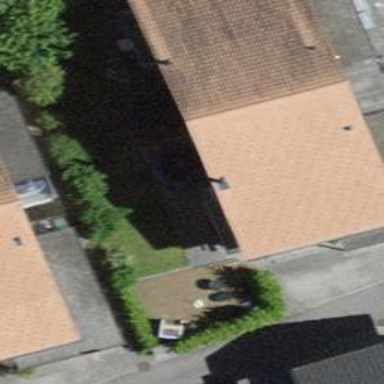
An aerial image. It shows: Simple and straightforward house.